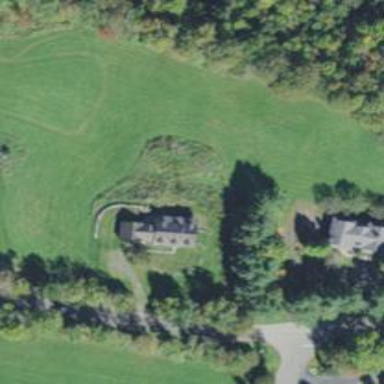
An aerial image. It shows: Simple house.